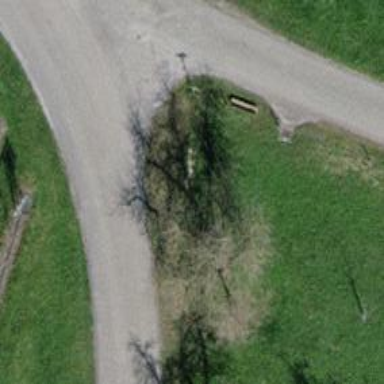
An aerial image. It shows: Bench for seating.